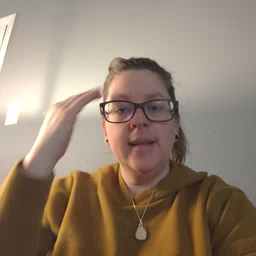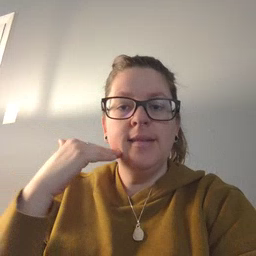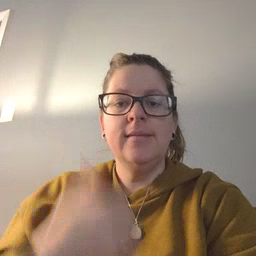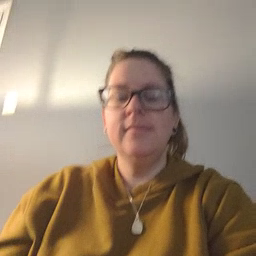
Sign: head